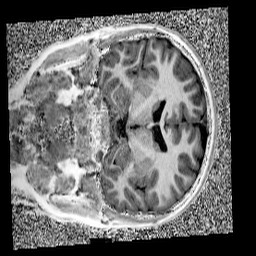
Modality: UNIT1
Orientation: coronal
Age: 10
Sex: male
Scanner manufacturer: siemens
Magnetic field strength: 3 T
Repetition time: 4 s
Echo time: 0.00303 s